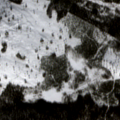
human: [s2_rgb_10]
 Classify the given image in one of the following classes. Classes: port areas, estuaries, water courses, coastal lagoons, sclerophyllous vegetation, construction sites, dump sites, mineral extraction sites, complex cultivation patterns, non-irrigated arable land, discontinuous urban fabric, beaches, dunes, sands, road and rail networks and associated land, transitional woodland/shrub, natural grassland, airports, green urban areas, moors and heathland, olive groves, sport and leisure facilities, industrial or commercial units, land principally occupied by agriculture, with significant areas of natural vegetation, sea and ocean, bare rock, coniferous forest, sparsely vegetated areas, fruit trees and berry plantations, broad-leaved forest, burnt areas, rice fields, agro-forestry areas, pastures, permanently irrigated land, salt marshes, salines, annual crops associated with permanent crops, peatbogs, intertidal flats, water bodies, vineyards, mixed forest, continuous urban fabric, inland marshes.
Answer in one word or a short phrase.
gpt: coniferous forest, transitional woodland/shrub